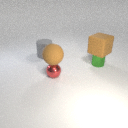
large brown rubber sphere to the left of large brown rubber cube